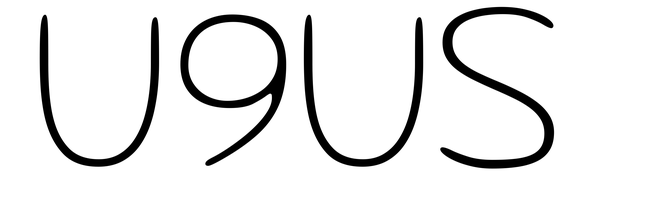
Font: Gluten_Thin